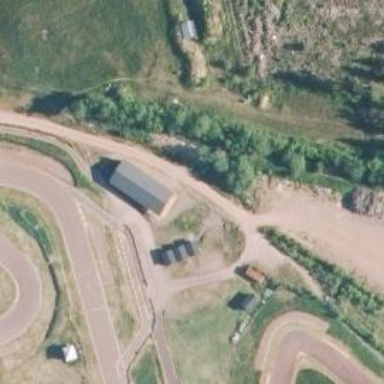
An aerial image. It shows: Sports centre with karting facilities.